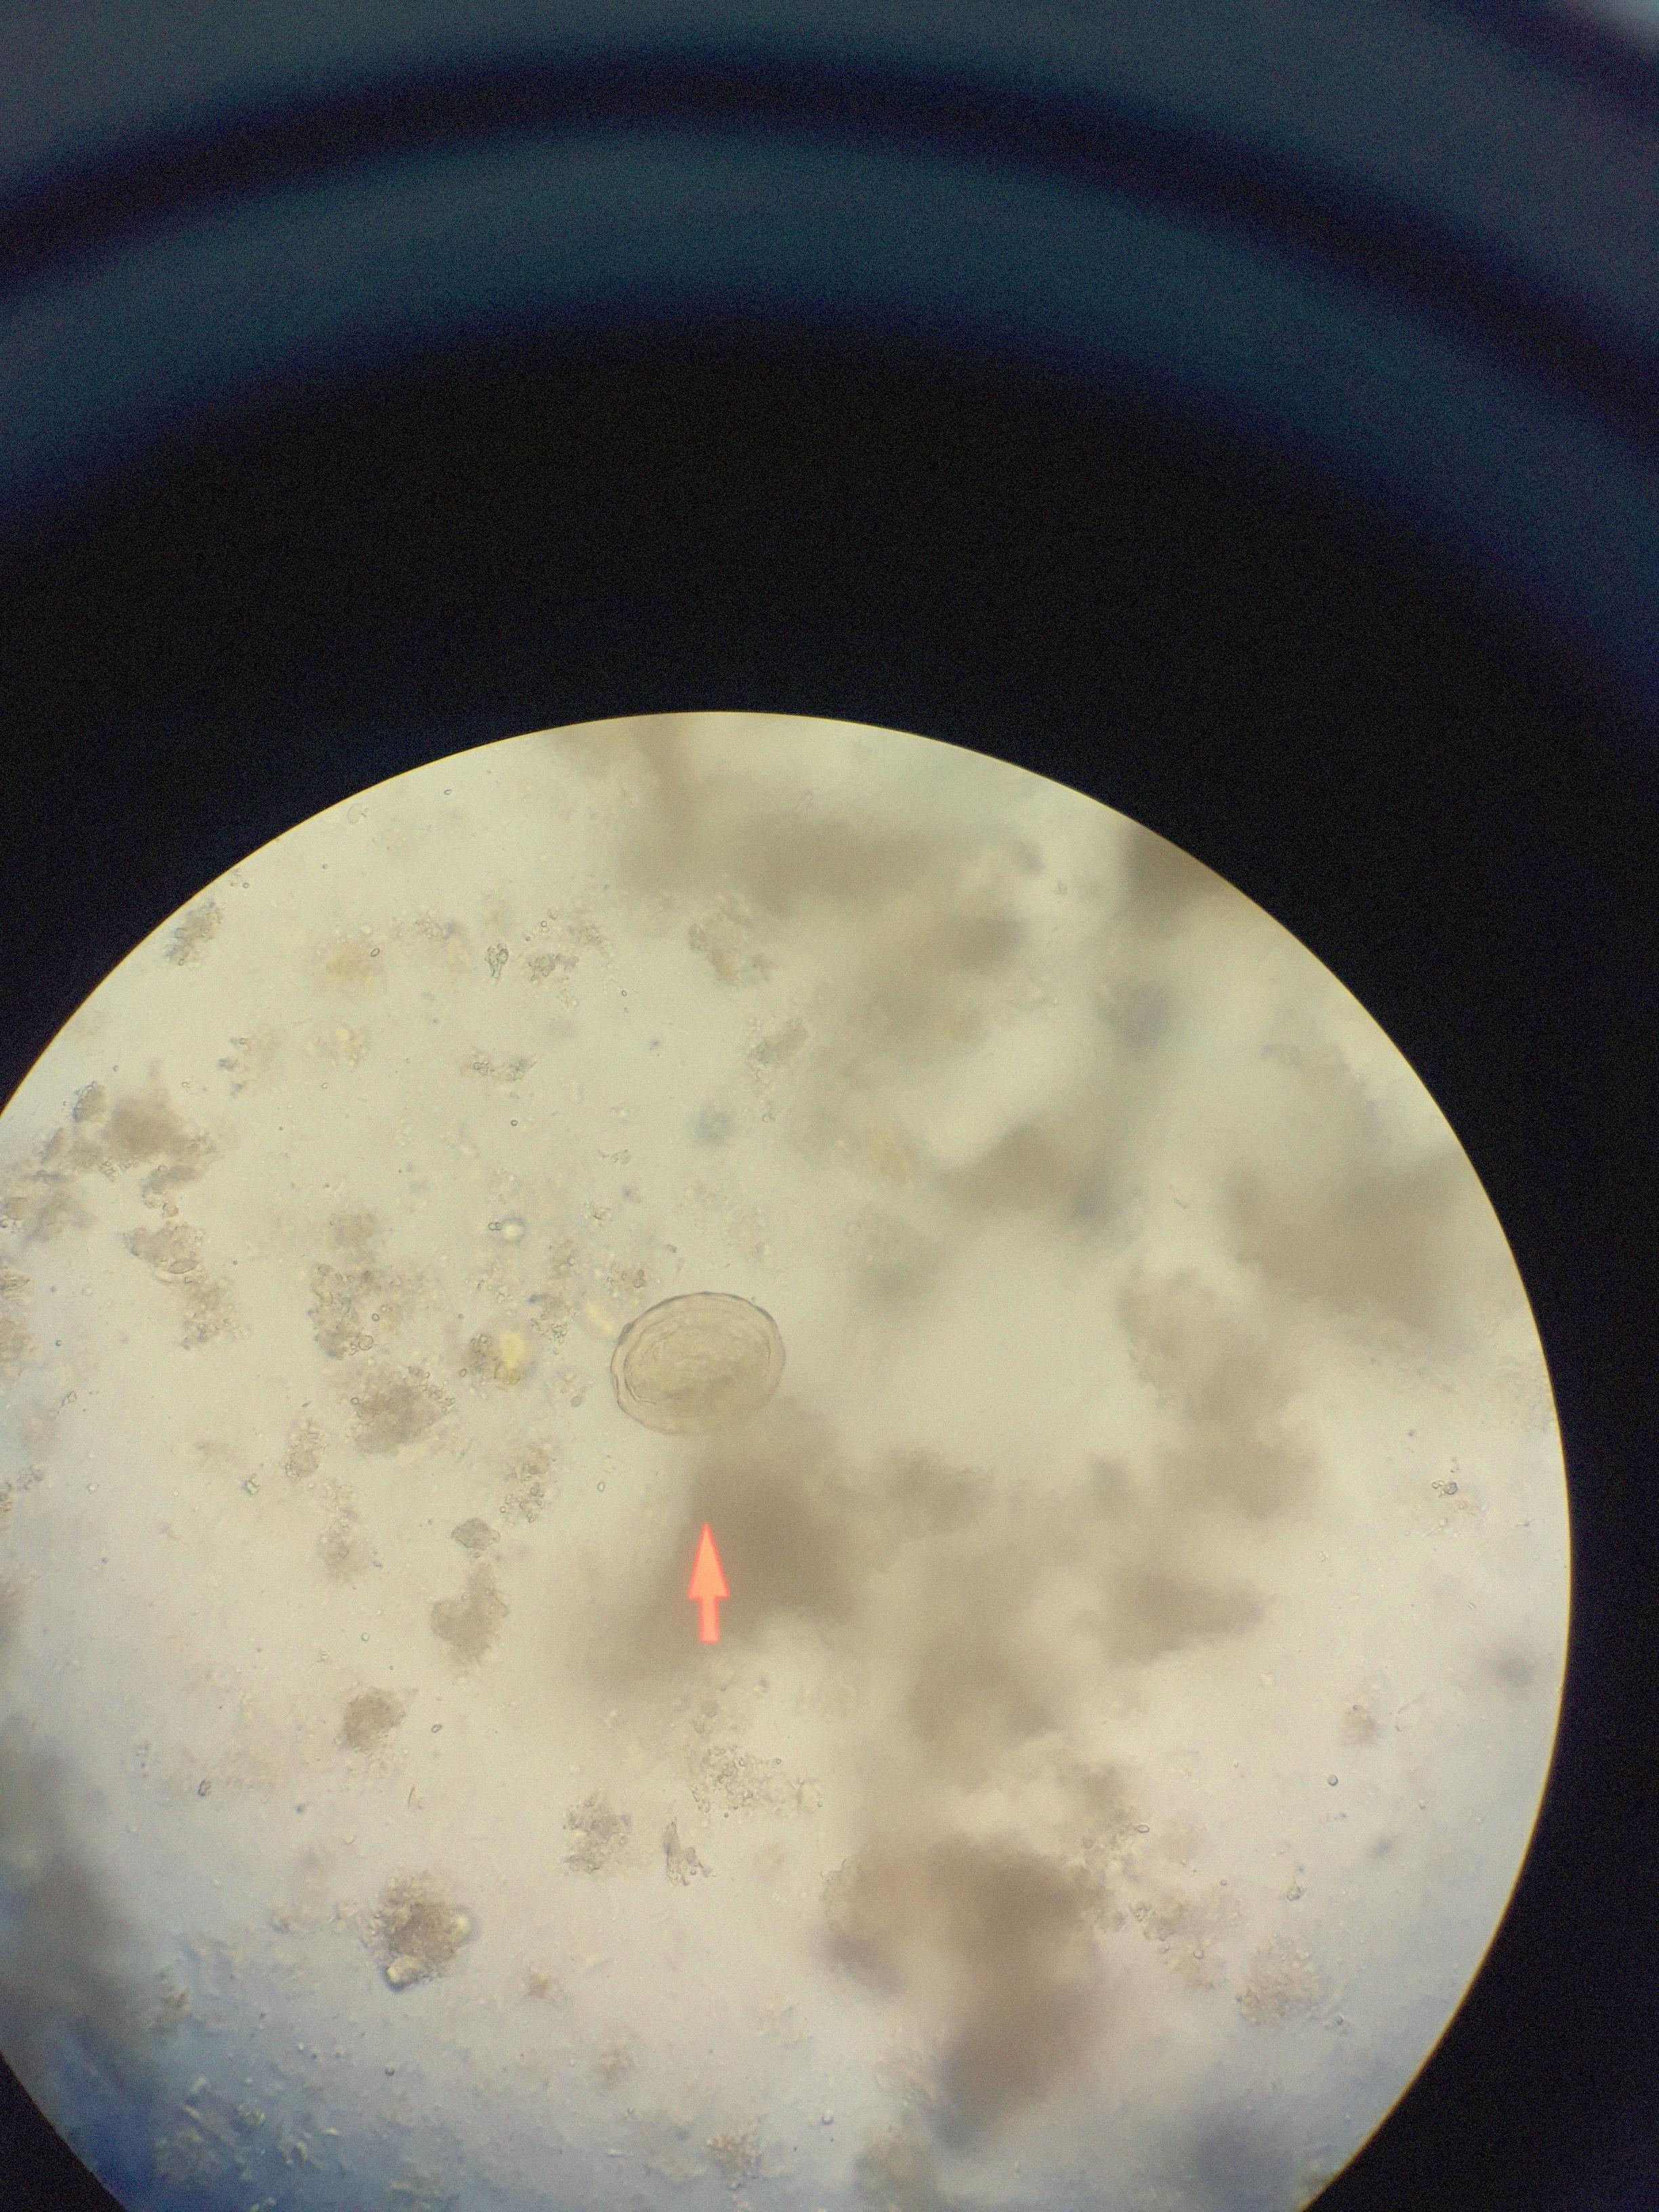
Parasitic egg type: Ascaris lumbricoides